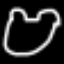
Label: frog